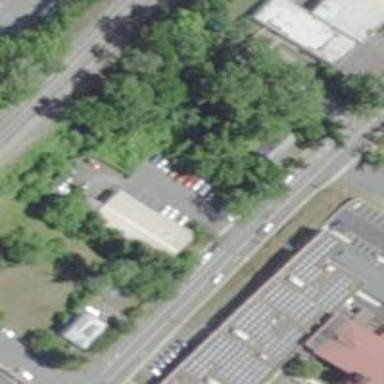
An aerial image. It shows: Commercial building.